Question: Been wrestling with API stuff all day, and decided to use Restanglar. Really having issues getting the data out, and into $scope.
I understand that it won't just be the JSON that is returned from the API, and has a bunch of other internal methods etc. But when I get the data out, I can see it buried somewhere in the debugging with console.log, but I can't seem to get it into $scope to use it in my view which was working fine previously.
Model
'''
angular.module('horse', ['restangular'])
.config(function(RestangularProvider) {
RestangularProvider.setBaseUrl('http://url/api');
RestangularProvider.setResponseInterceptor(
function(data, operation, what) {
if (operation == 'getList') {
return data[what];
}
return data;
});
});
'''
Controller
'''
angular
.module('horse')
.controller("IndexController", function ($scope, Restangular) {
$scope.horse = null;
$scope.showSpinner = true;
Restangular.all('horse').getList().then(function(horse) {
$scope.horse = horse;
console.log($scope.horse);
});
});
'''
API response
'''
{"error":false,"horse":[{"id":"1","name":"horse 2"},{"id":"2","name":"horse 2"}]}
'''
Restangular response
'''
[Object, Object, route: "horse", getRestangularUrl: function, getRequestedUrl: function, addRestangularMethod: function, clone: function...]
'''

I have also tried this - <URL>
'$scope.horse = Restangular.all('horse').getList().$object;'
Which just results in an empty array being output. I have also tried removing the 'setResponseInterceptor' and modifying the structure of the api to result the data array directly without the meta stuff (error, etc), no joy :(
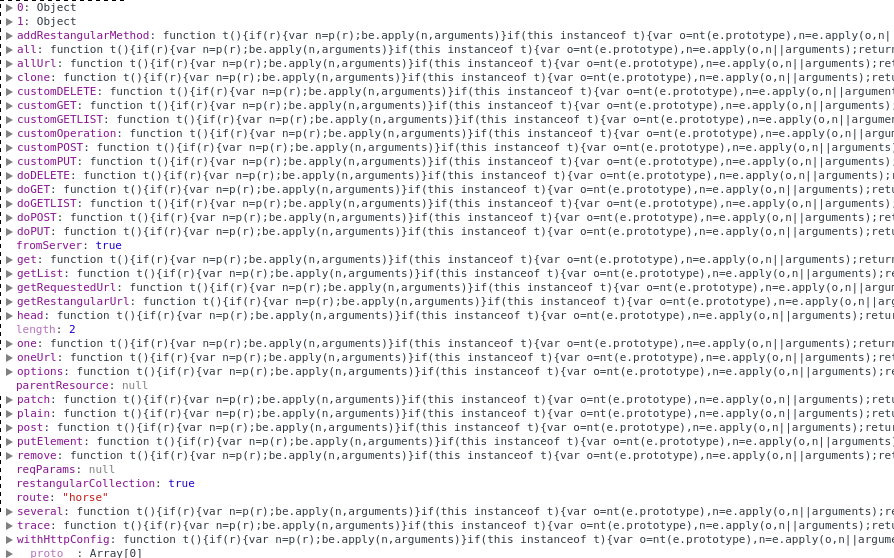
Answer: The data seems to be coming through. I notice you're using Steroids, have you checked the markup and not just the console?
Make sure you set the scope spinner to false, to ensure that the spinner is hidden when the data comes through.
'$scope.ShowSpinner = false;'